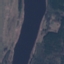
Label: River